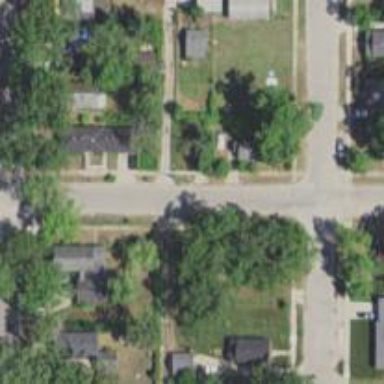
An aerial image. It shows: Alley classified as service road.